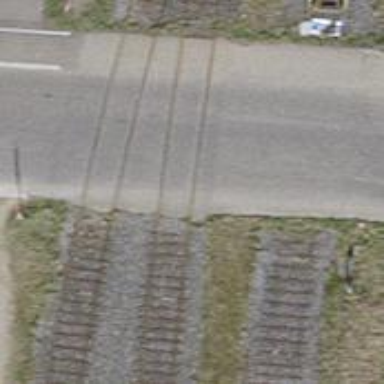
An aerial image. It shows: Uncontrolled level railway crossing with saltire crossing.